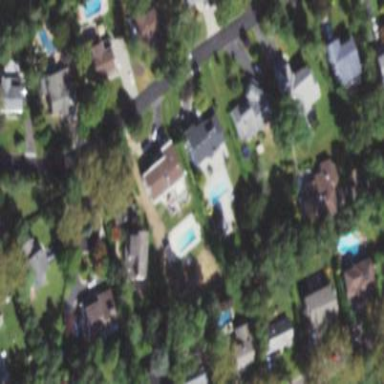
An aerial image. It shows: Single-family residential area.